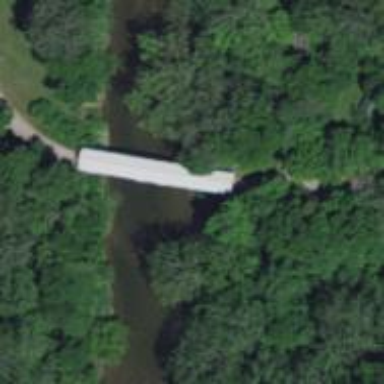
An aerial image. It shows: Covered bridge over tertiary road.